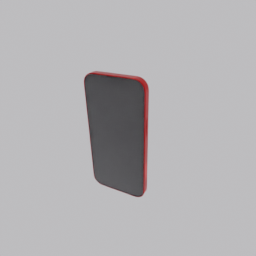
Label: electronics